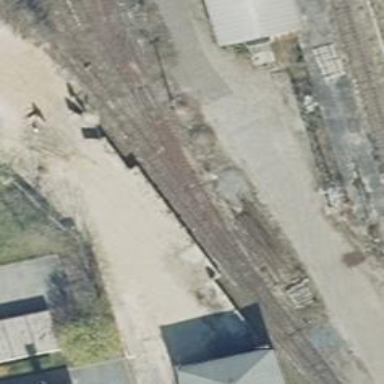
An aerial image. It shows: Abandoned railway yard.